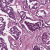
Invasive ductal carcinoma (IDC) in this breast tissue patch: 1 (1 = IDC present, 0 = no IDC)